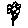
Label: flower